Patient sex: M
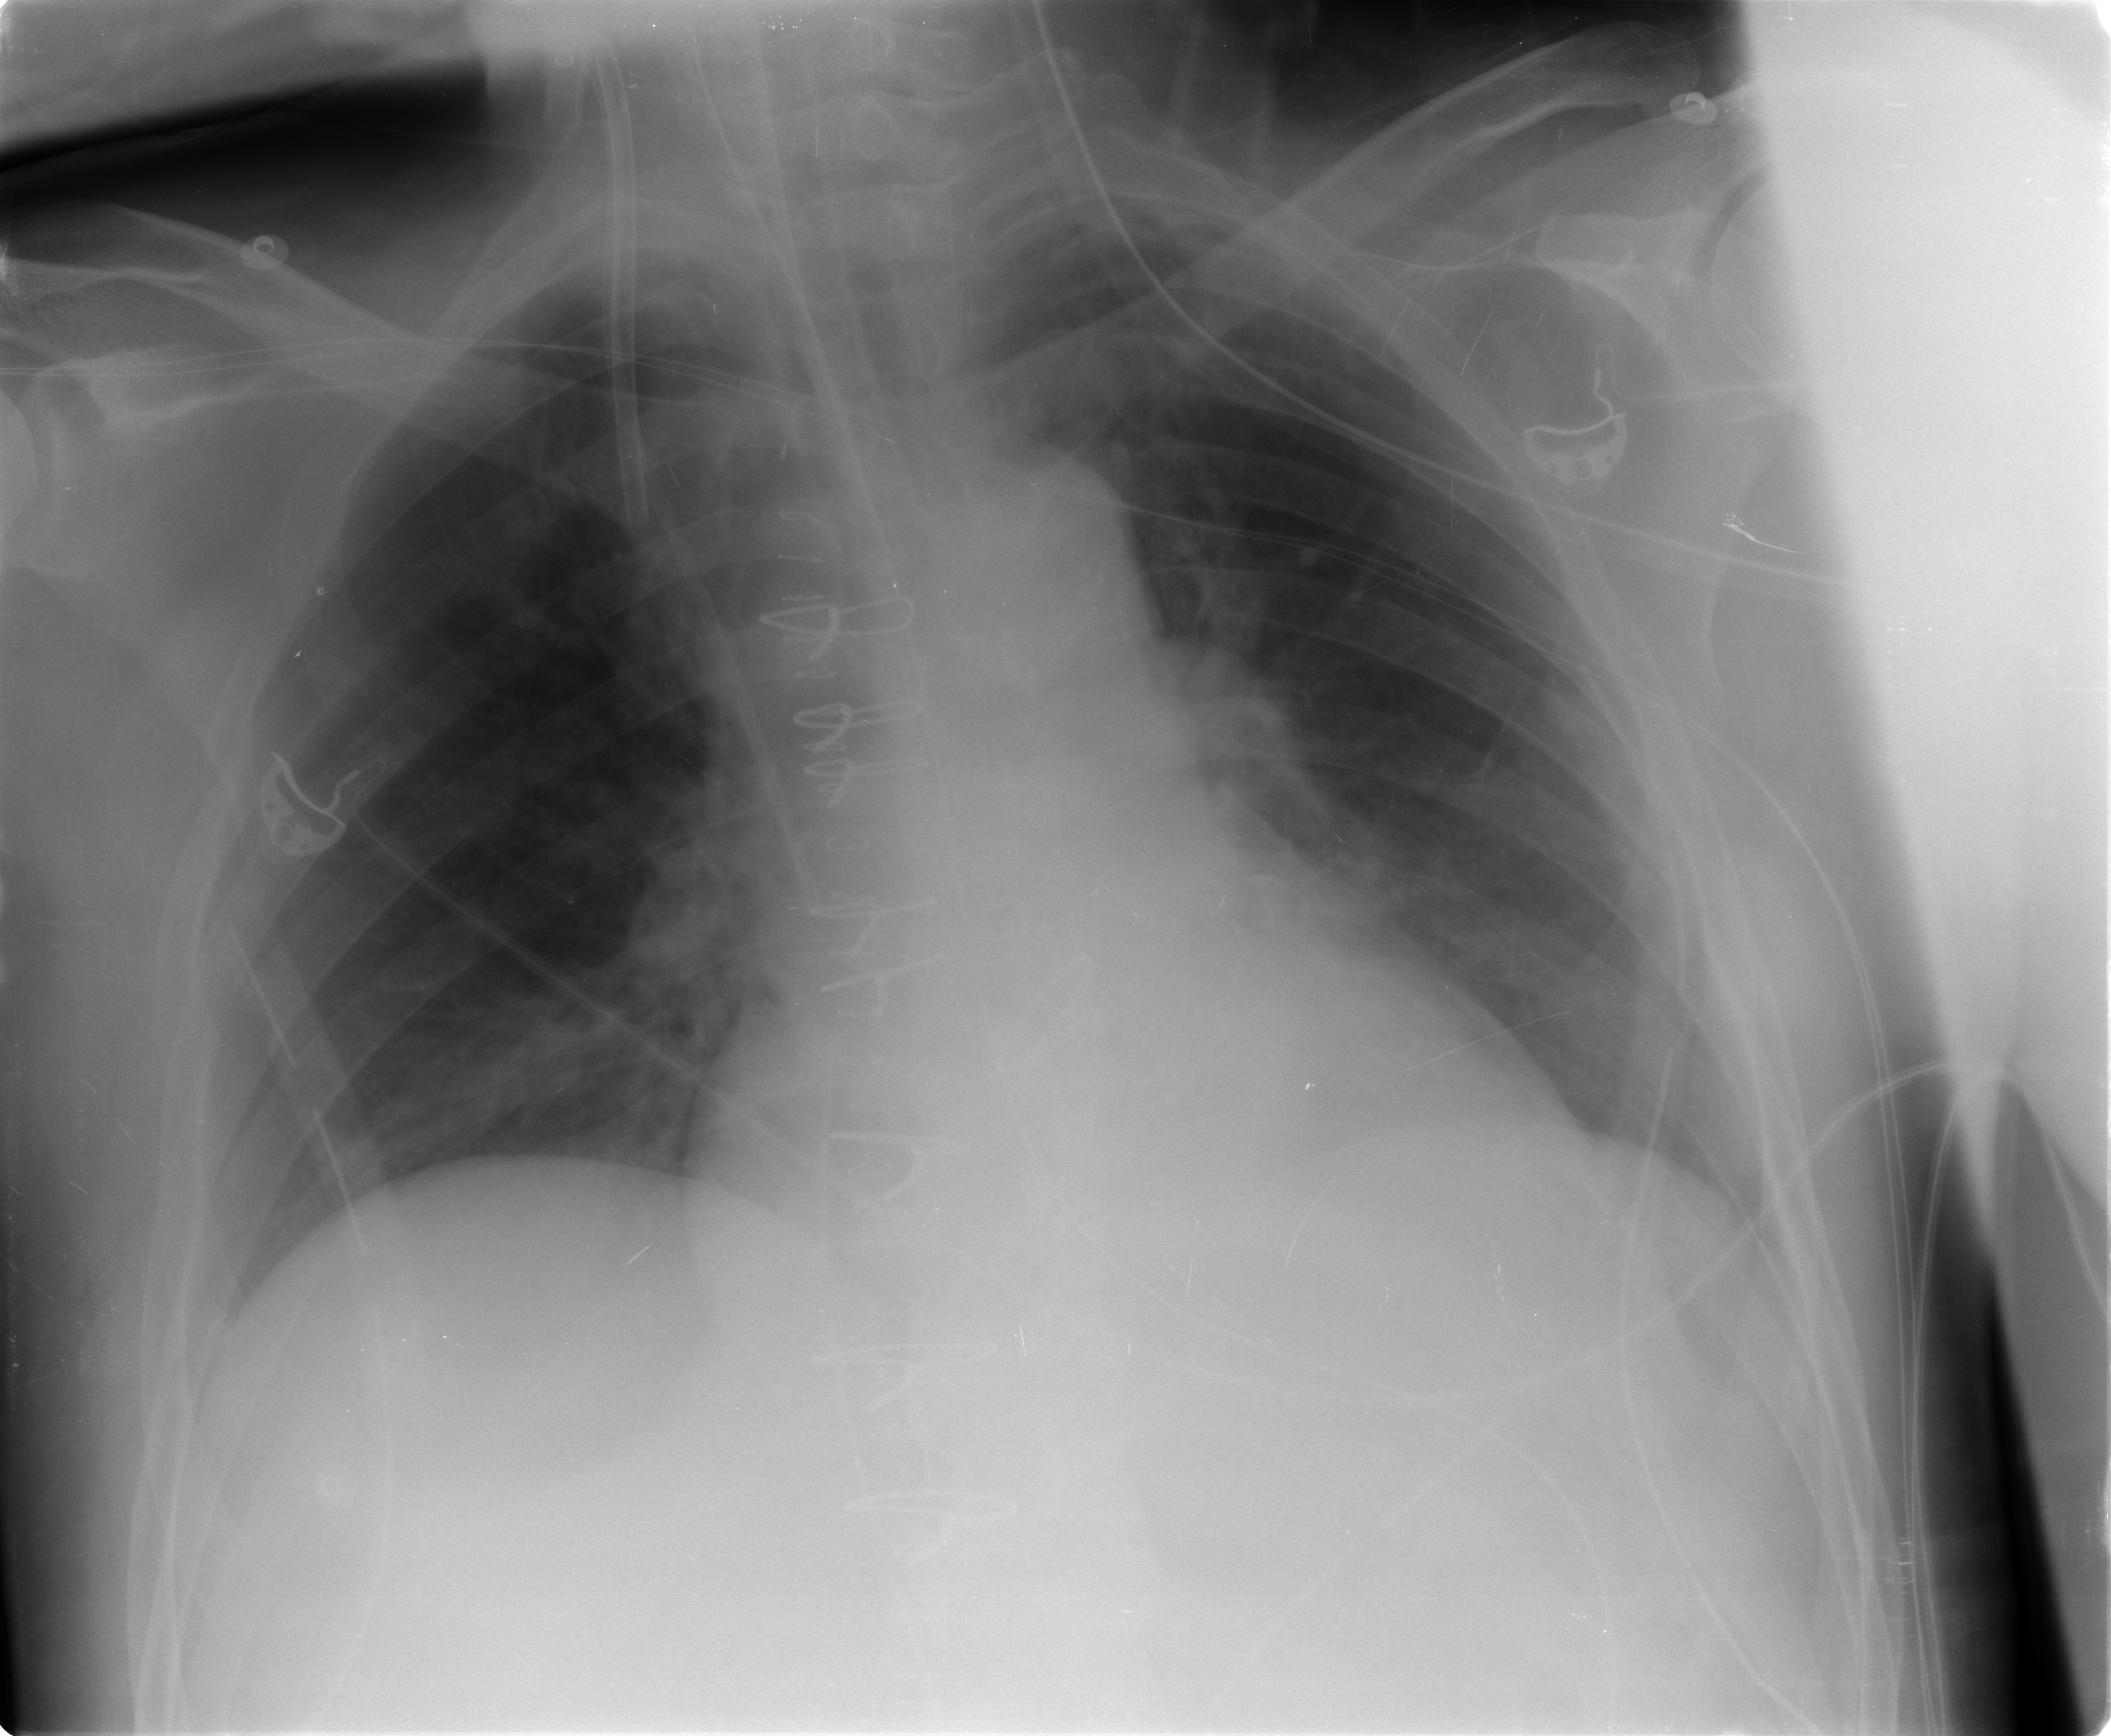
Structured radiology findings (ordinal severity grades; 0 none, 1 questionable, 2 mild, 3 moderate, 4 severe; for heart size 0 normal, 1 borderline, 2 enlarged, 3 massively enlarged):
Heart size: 2
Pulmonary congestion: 2
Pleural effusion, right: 1
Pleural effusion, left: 0
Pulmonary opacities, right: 0
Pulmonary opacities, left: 0
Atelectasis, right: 2
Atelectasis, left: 2